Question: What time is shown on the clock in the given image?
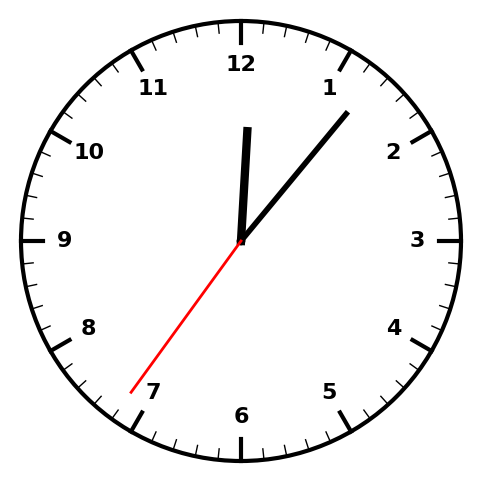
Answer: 12:06:36